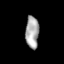
Tissue: skin
Cell type: Others
Senescence score: 0.7384
Nuclear area (px): 423
Mean DAPI intensity: 167.809